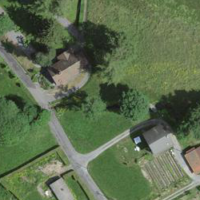
EUNIS habitat code: 24
Species observed at this site:
Cardamine heptaphylla